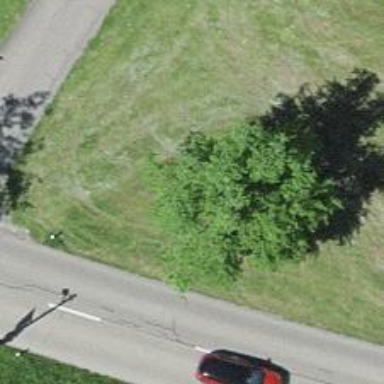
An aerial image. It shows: Semi-deciduous broadleaved tree with lush foliage.